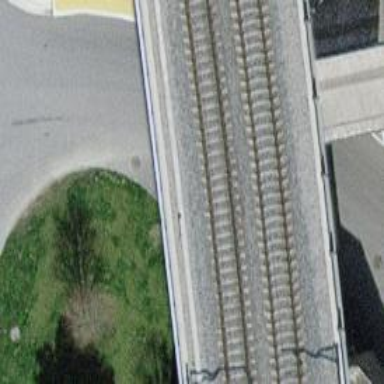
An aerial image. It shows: Railway bridge with electrified tracks and single contact line.